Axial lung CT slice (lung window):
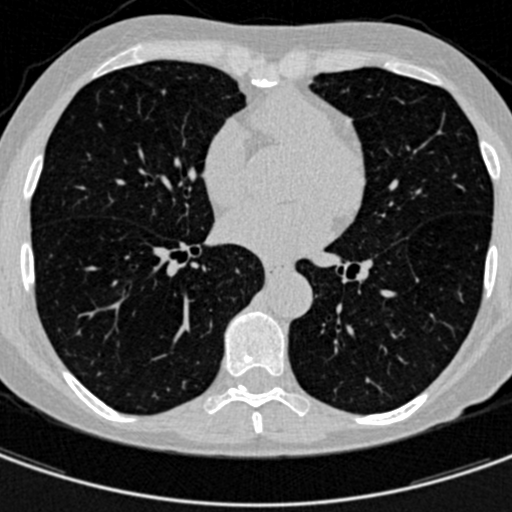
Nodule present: no